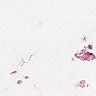
Metastatic tissue present: no